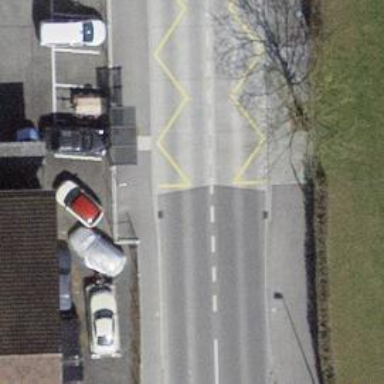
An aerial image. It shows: Platform for public transport is situated by the road.